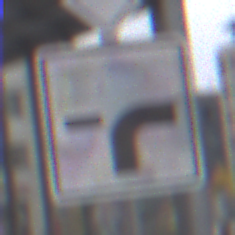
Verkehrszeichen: VerlaufVorfahrtsstrasse9
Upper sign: Vorfahrtsstrasse
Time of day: MorningAfternoon
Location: Outdoor (Urban)
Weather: Overcast
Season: NotSpecified
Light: Natural